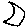
Label: moon